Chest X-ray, AP view. Patient: 19 years old, sex M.
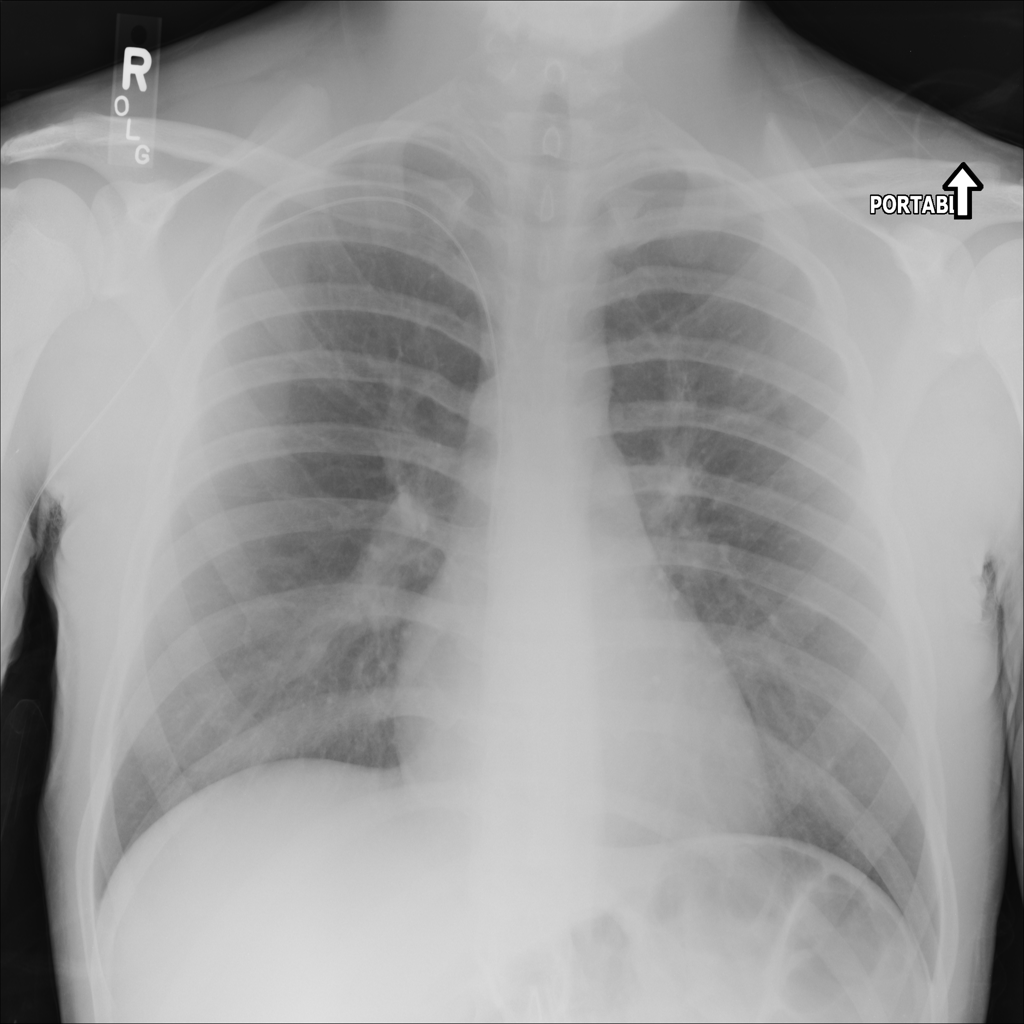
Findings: No Finding